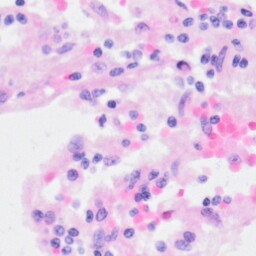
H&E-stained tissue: Kidney